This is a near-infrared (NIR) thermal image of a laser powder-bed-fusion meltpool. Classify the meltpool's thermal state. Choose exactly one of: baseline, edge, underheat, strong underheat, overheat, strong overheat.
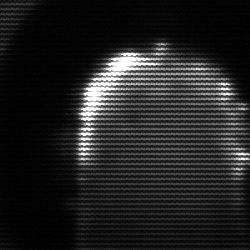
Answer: baseline